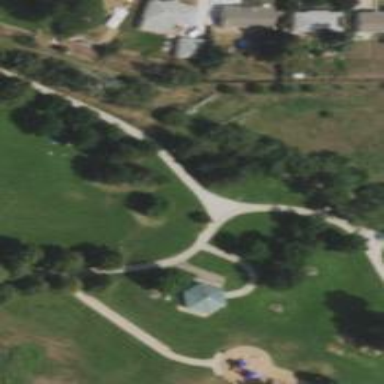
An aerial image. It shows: Path.